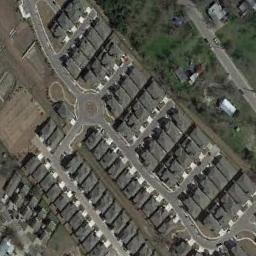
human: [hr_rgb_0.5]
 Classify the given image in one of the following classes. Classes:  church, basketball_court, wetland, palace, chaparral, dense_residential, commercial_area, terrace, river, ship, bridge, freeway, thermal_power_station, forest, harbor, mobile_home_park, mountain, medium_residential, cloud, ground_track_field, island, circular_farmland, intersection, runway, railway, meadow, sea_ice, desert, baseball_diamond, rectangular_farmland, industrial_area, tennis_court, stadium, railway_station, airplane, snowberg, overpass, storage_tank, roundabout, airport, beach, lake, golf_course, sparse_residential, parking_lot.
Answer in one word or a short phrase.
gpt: mobile_home_park